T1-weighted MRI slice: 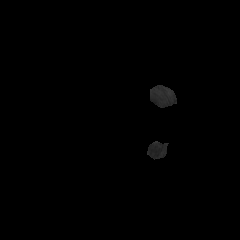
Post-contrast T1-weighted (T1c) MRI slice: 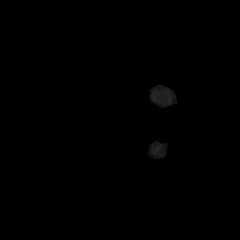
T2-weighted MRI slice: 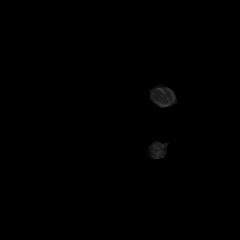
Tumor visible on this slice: no